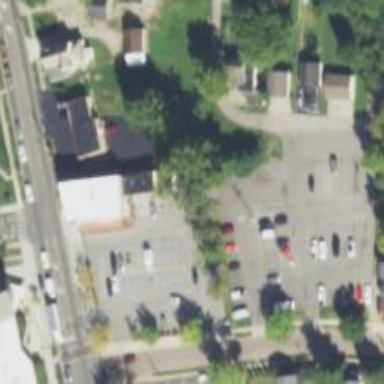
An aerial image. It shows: Parking space is available.